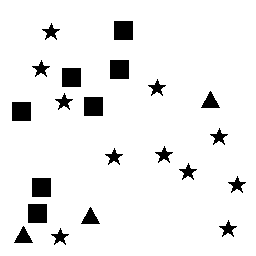
Squares: 7
Triangles: 3
Stars: 11
Total shapes: 21